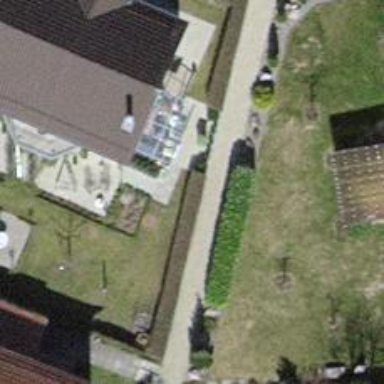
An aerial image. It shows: Hedge barrier.